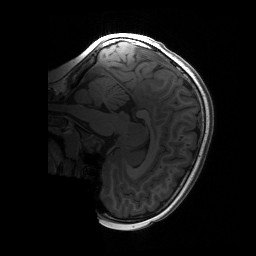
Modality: T1w
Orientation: sagittal
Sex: male
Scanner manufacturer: siemens
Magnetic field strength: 3 T
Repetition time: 1.9 s
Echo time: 0.00243 s